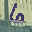
Label: 6